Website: walmart
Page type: payment
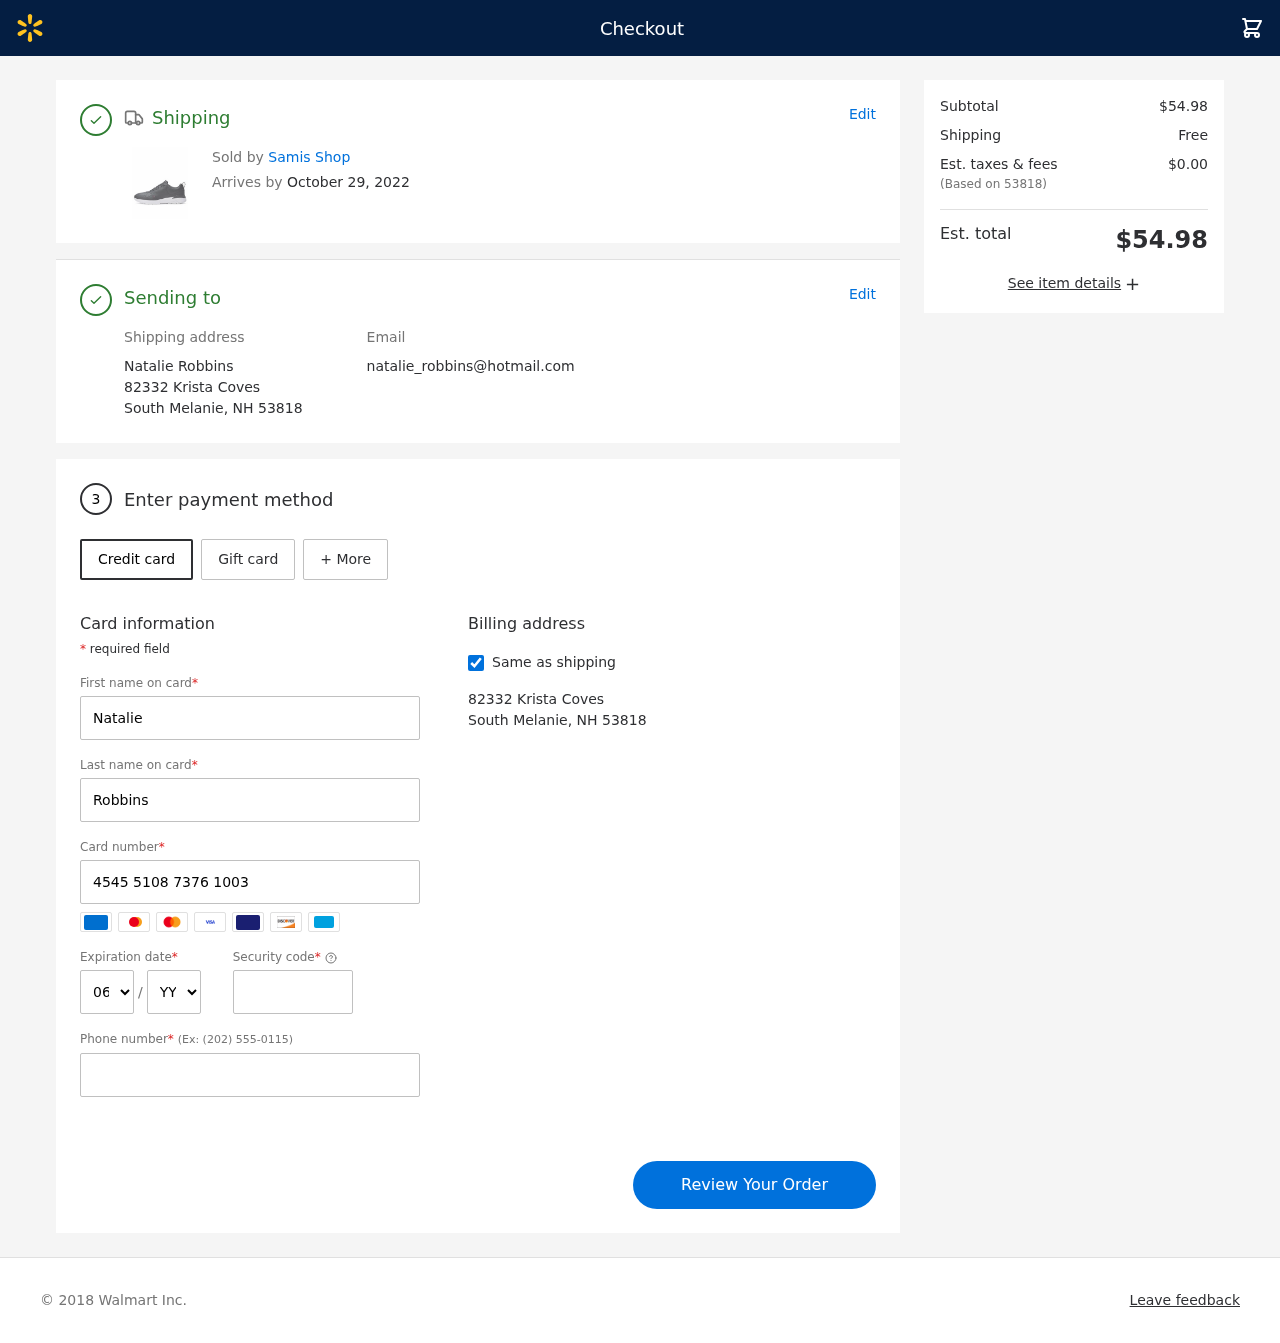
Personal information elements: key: PII_CARD_CVV
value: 980
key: PII_CARD_EXPIRY_MONTH
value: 06
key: PII_CARD_EXPIRY_YEAR
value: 27
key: PII_CARD_NUMBER
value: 4545 5108 7376 1003
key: PII_CITY_STATE_ZIP
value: South Melanie, NH 53818
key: PII_EMAIL
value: natalie_robbins@hotmail.com
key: PII_FIRSTNAME
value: Natalie
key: PII_FULLNAME
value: Natalie Robbins
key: PII_LASTNAME
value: Robbins
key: PII_PHONE
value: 2008743310
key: PII_POSTCODE
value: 53818
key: PII_STREET
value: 82332 Krista Coves
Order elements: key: ORDER_DELIVERY_DATE
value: October 29, 2022
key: ORDER_SUBTOTAL
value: $54.98
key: ORDER_SHIPPING_COST
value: Free
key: ORDER_TAX
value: $0.00
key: ORDER_TOTAL
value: $54.98